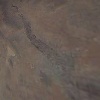
Label: land